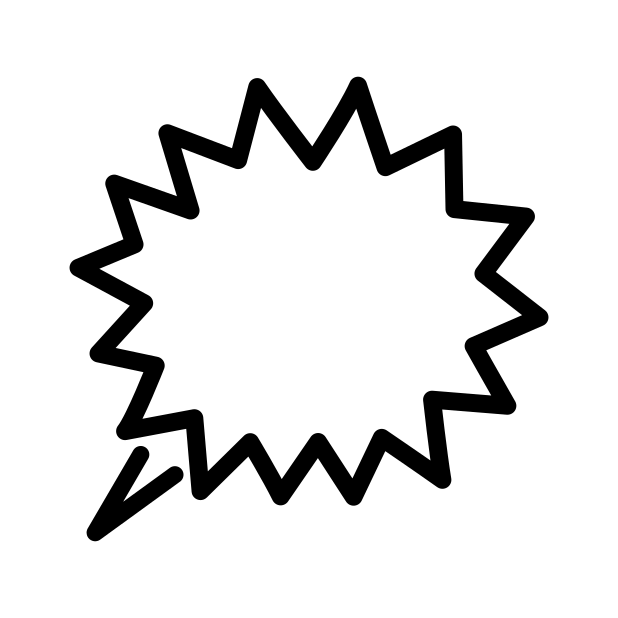
right anger bubble